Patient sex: M
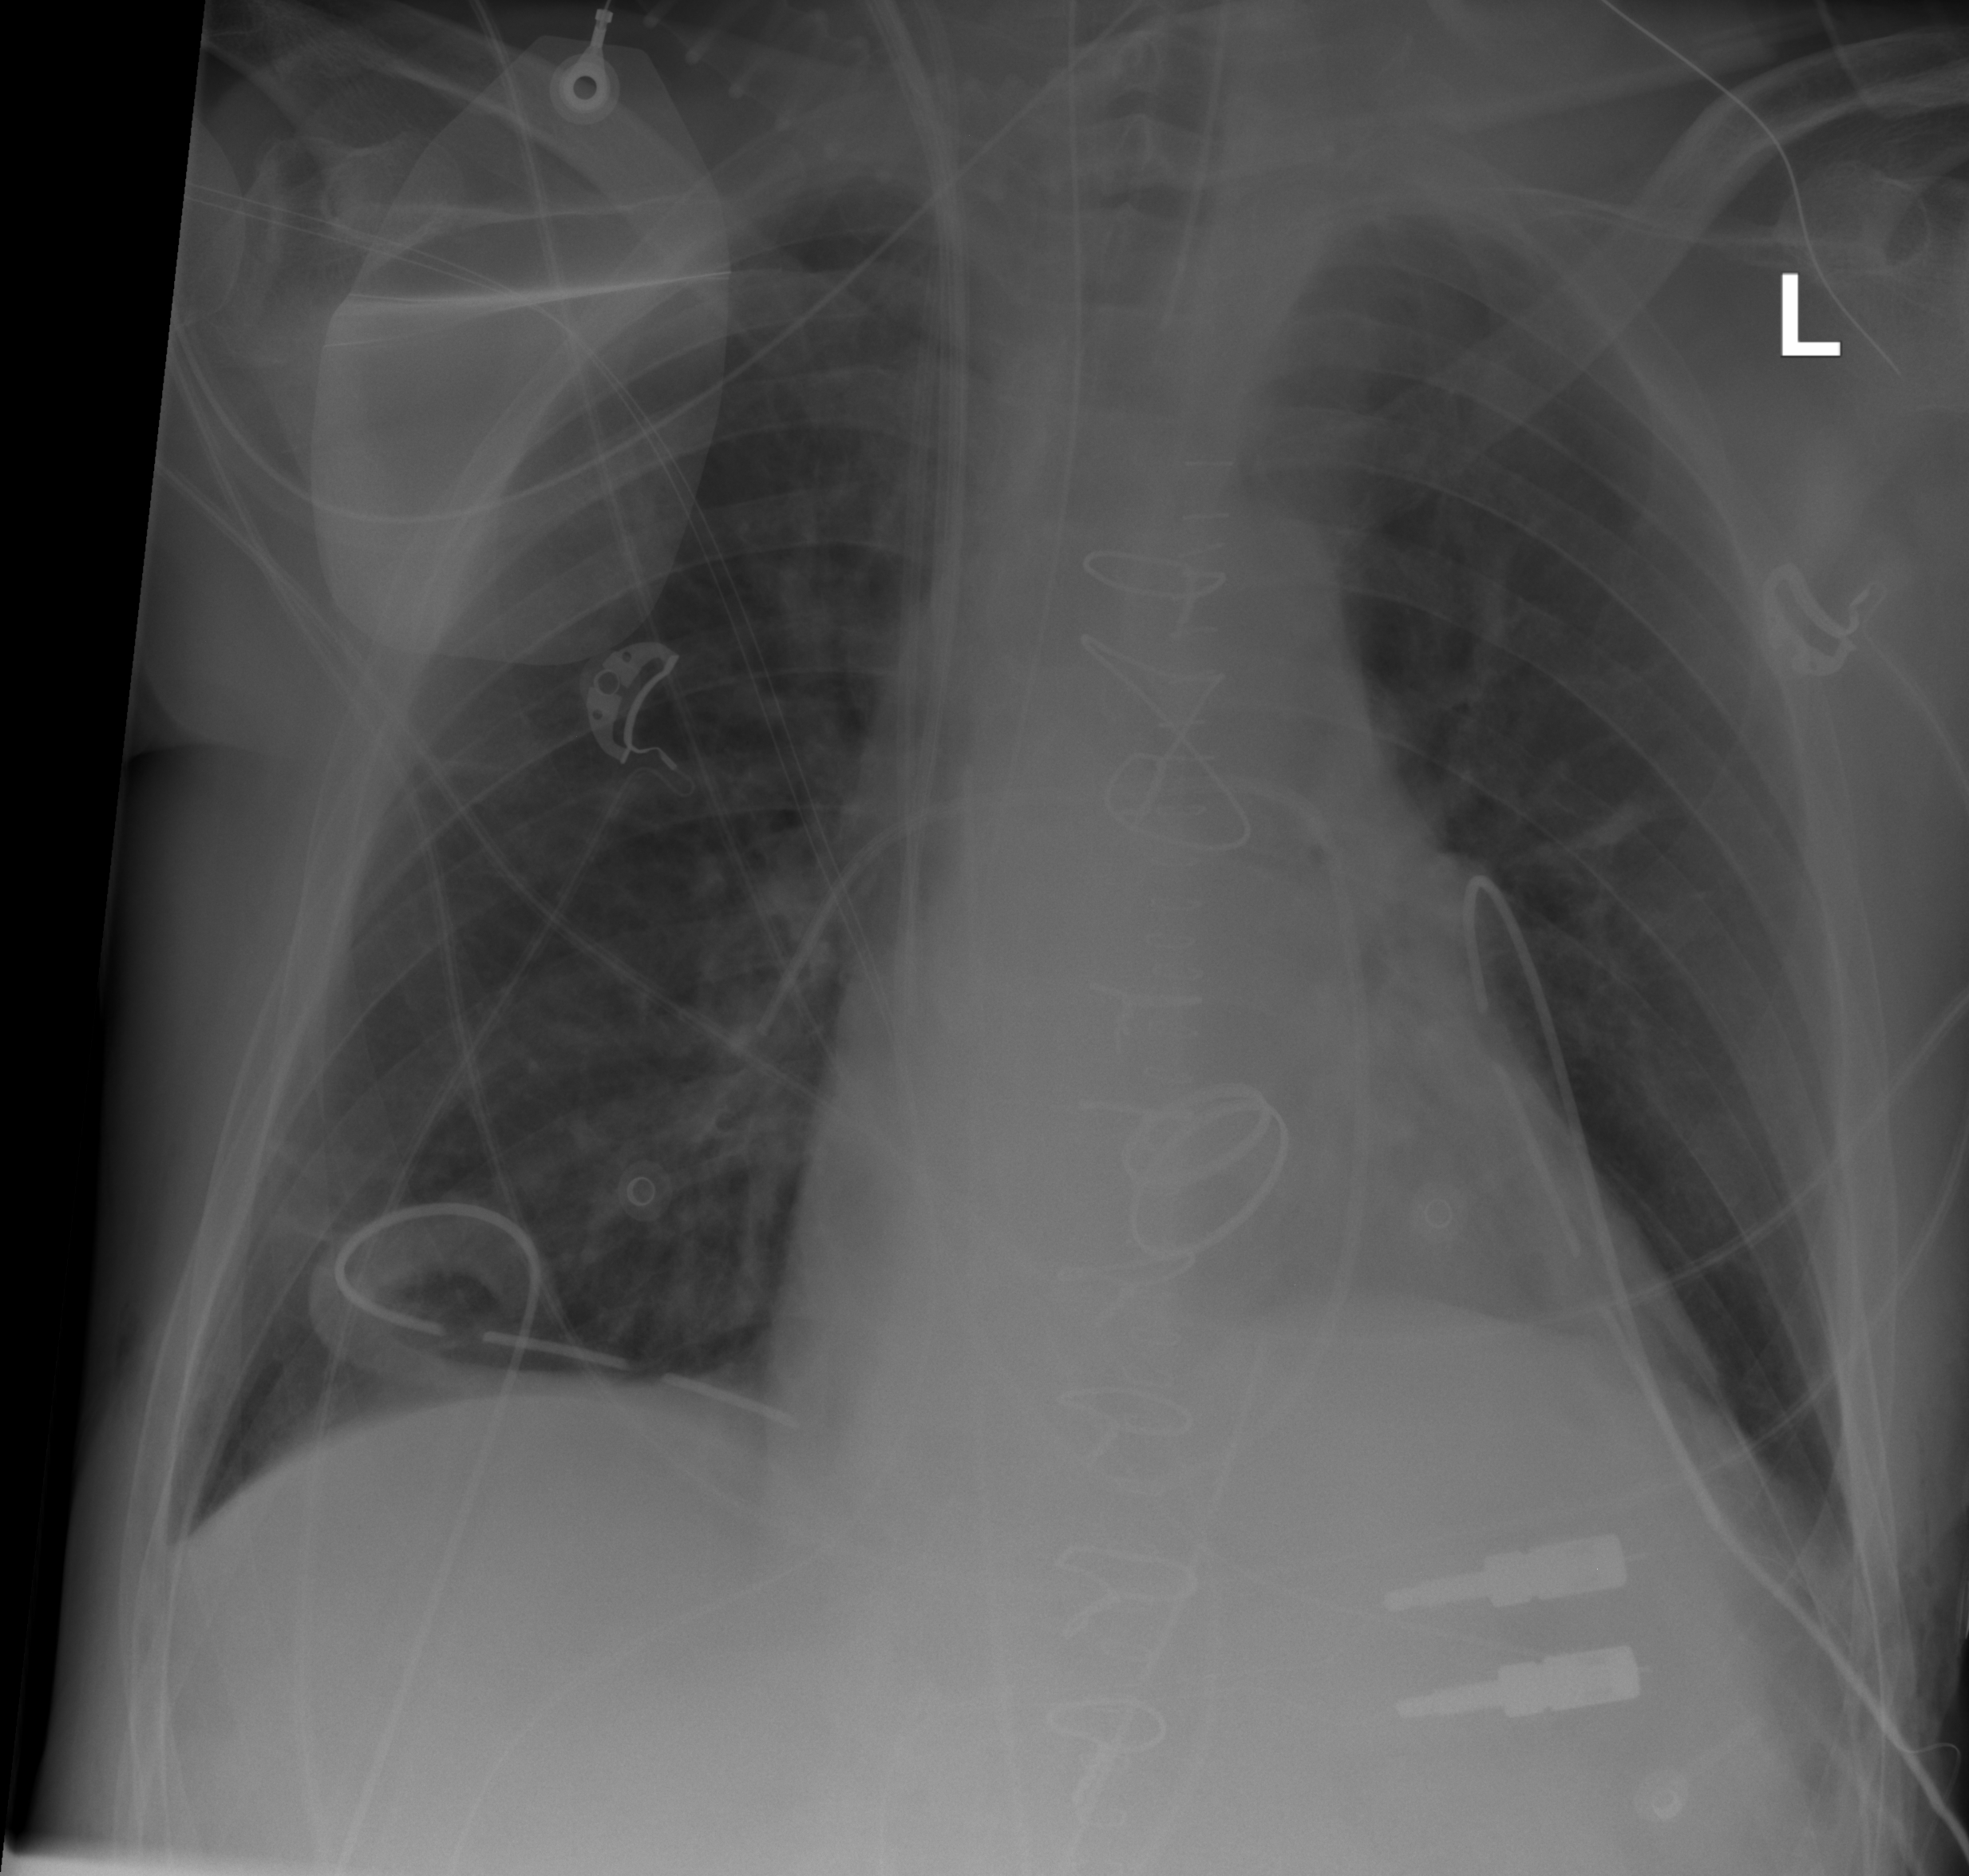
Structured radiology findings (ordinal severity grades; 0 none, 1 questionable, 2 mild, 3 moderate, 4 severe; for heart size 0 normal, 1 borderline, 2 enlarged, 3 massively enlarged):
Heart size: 0
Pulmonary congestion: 1
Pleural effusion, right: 0
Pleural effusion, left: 0
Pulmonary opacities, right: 0
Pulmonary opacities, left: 0
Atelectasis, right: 0
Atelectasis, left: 0